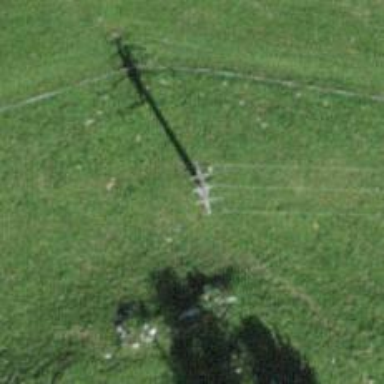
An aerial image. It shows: Minor power line.